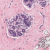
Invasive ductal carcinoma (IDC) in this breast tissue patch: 0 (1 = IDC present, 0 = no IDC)